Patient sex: M
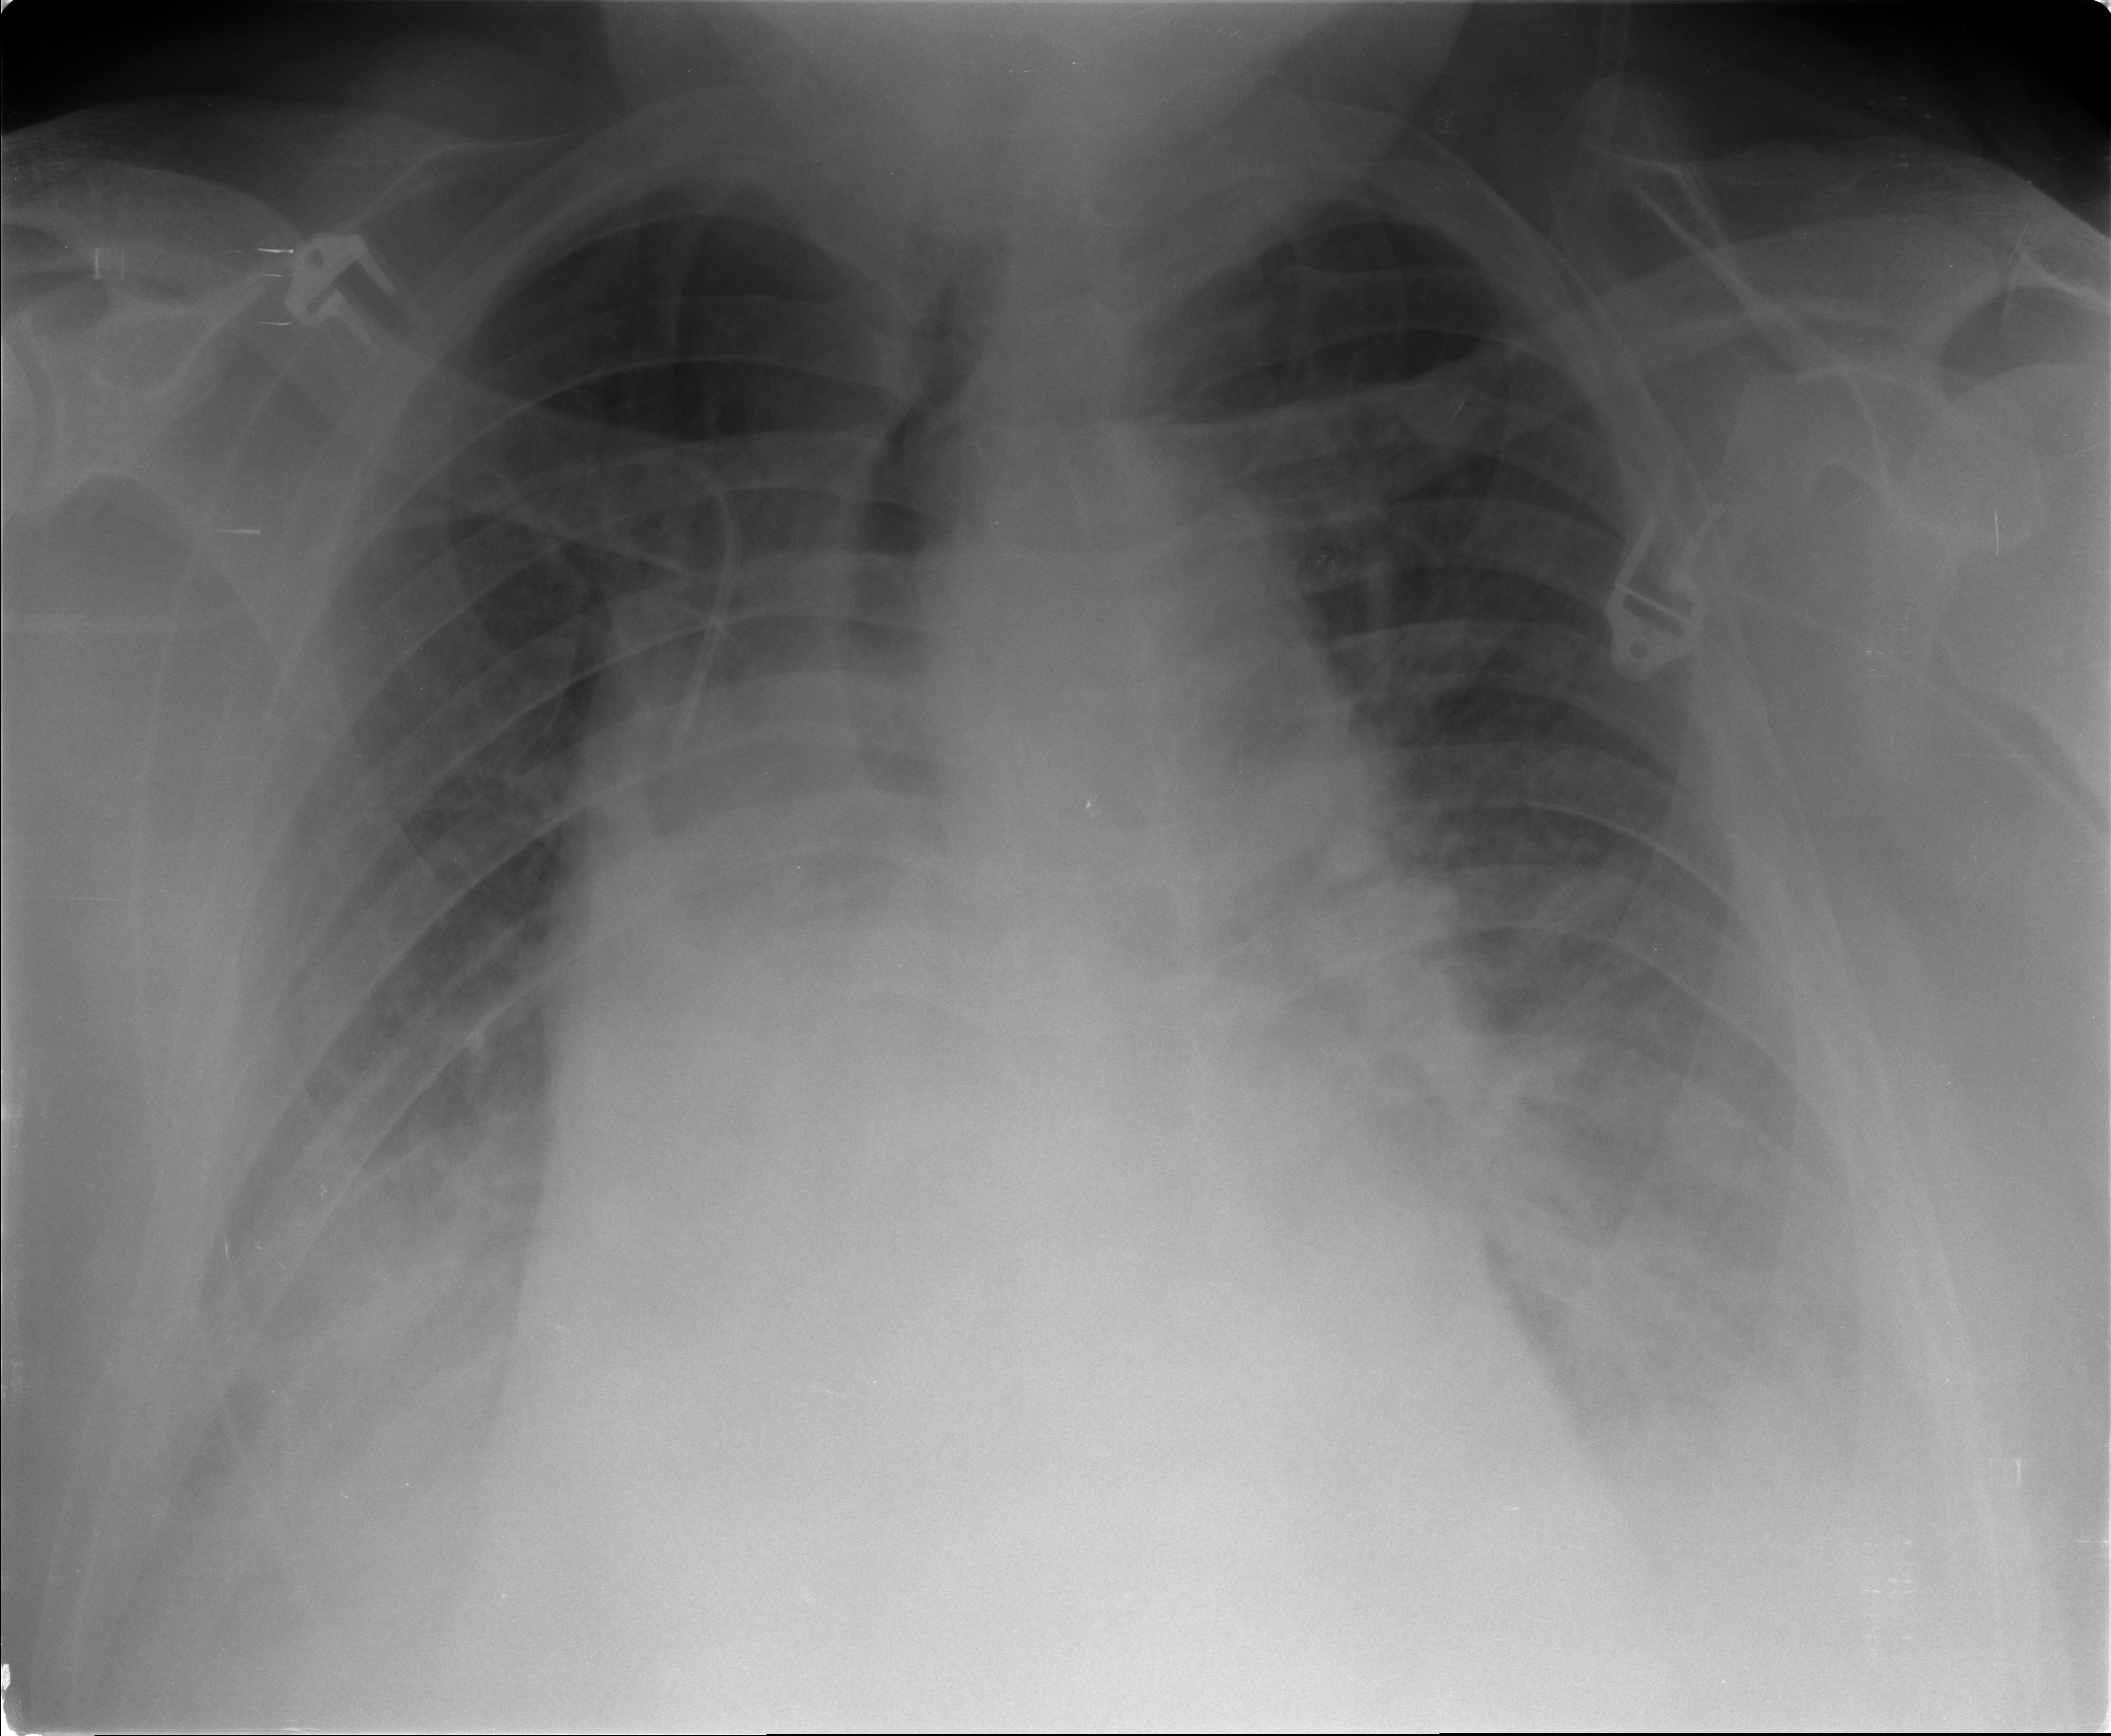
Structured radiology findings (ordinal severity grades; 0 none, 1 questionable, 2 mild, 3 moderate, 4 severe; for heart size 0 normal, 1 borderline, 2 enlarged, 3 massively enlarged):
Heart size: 0
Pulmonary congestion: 1
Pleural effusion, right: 2
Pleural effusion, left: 2
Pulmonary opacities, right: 0
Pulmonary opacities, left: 0
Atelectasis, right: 2
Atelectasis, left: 2